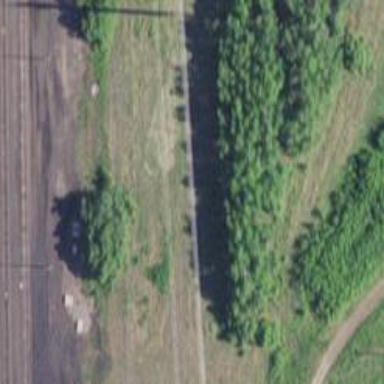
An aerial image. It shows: Abandoned railway.